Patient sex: M
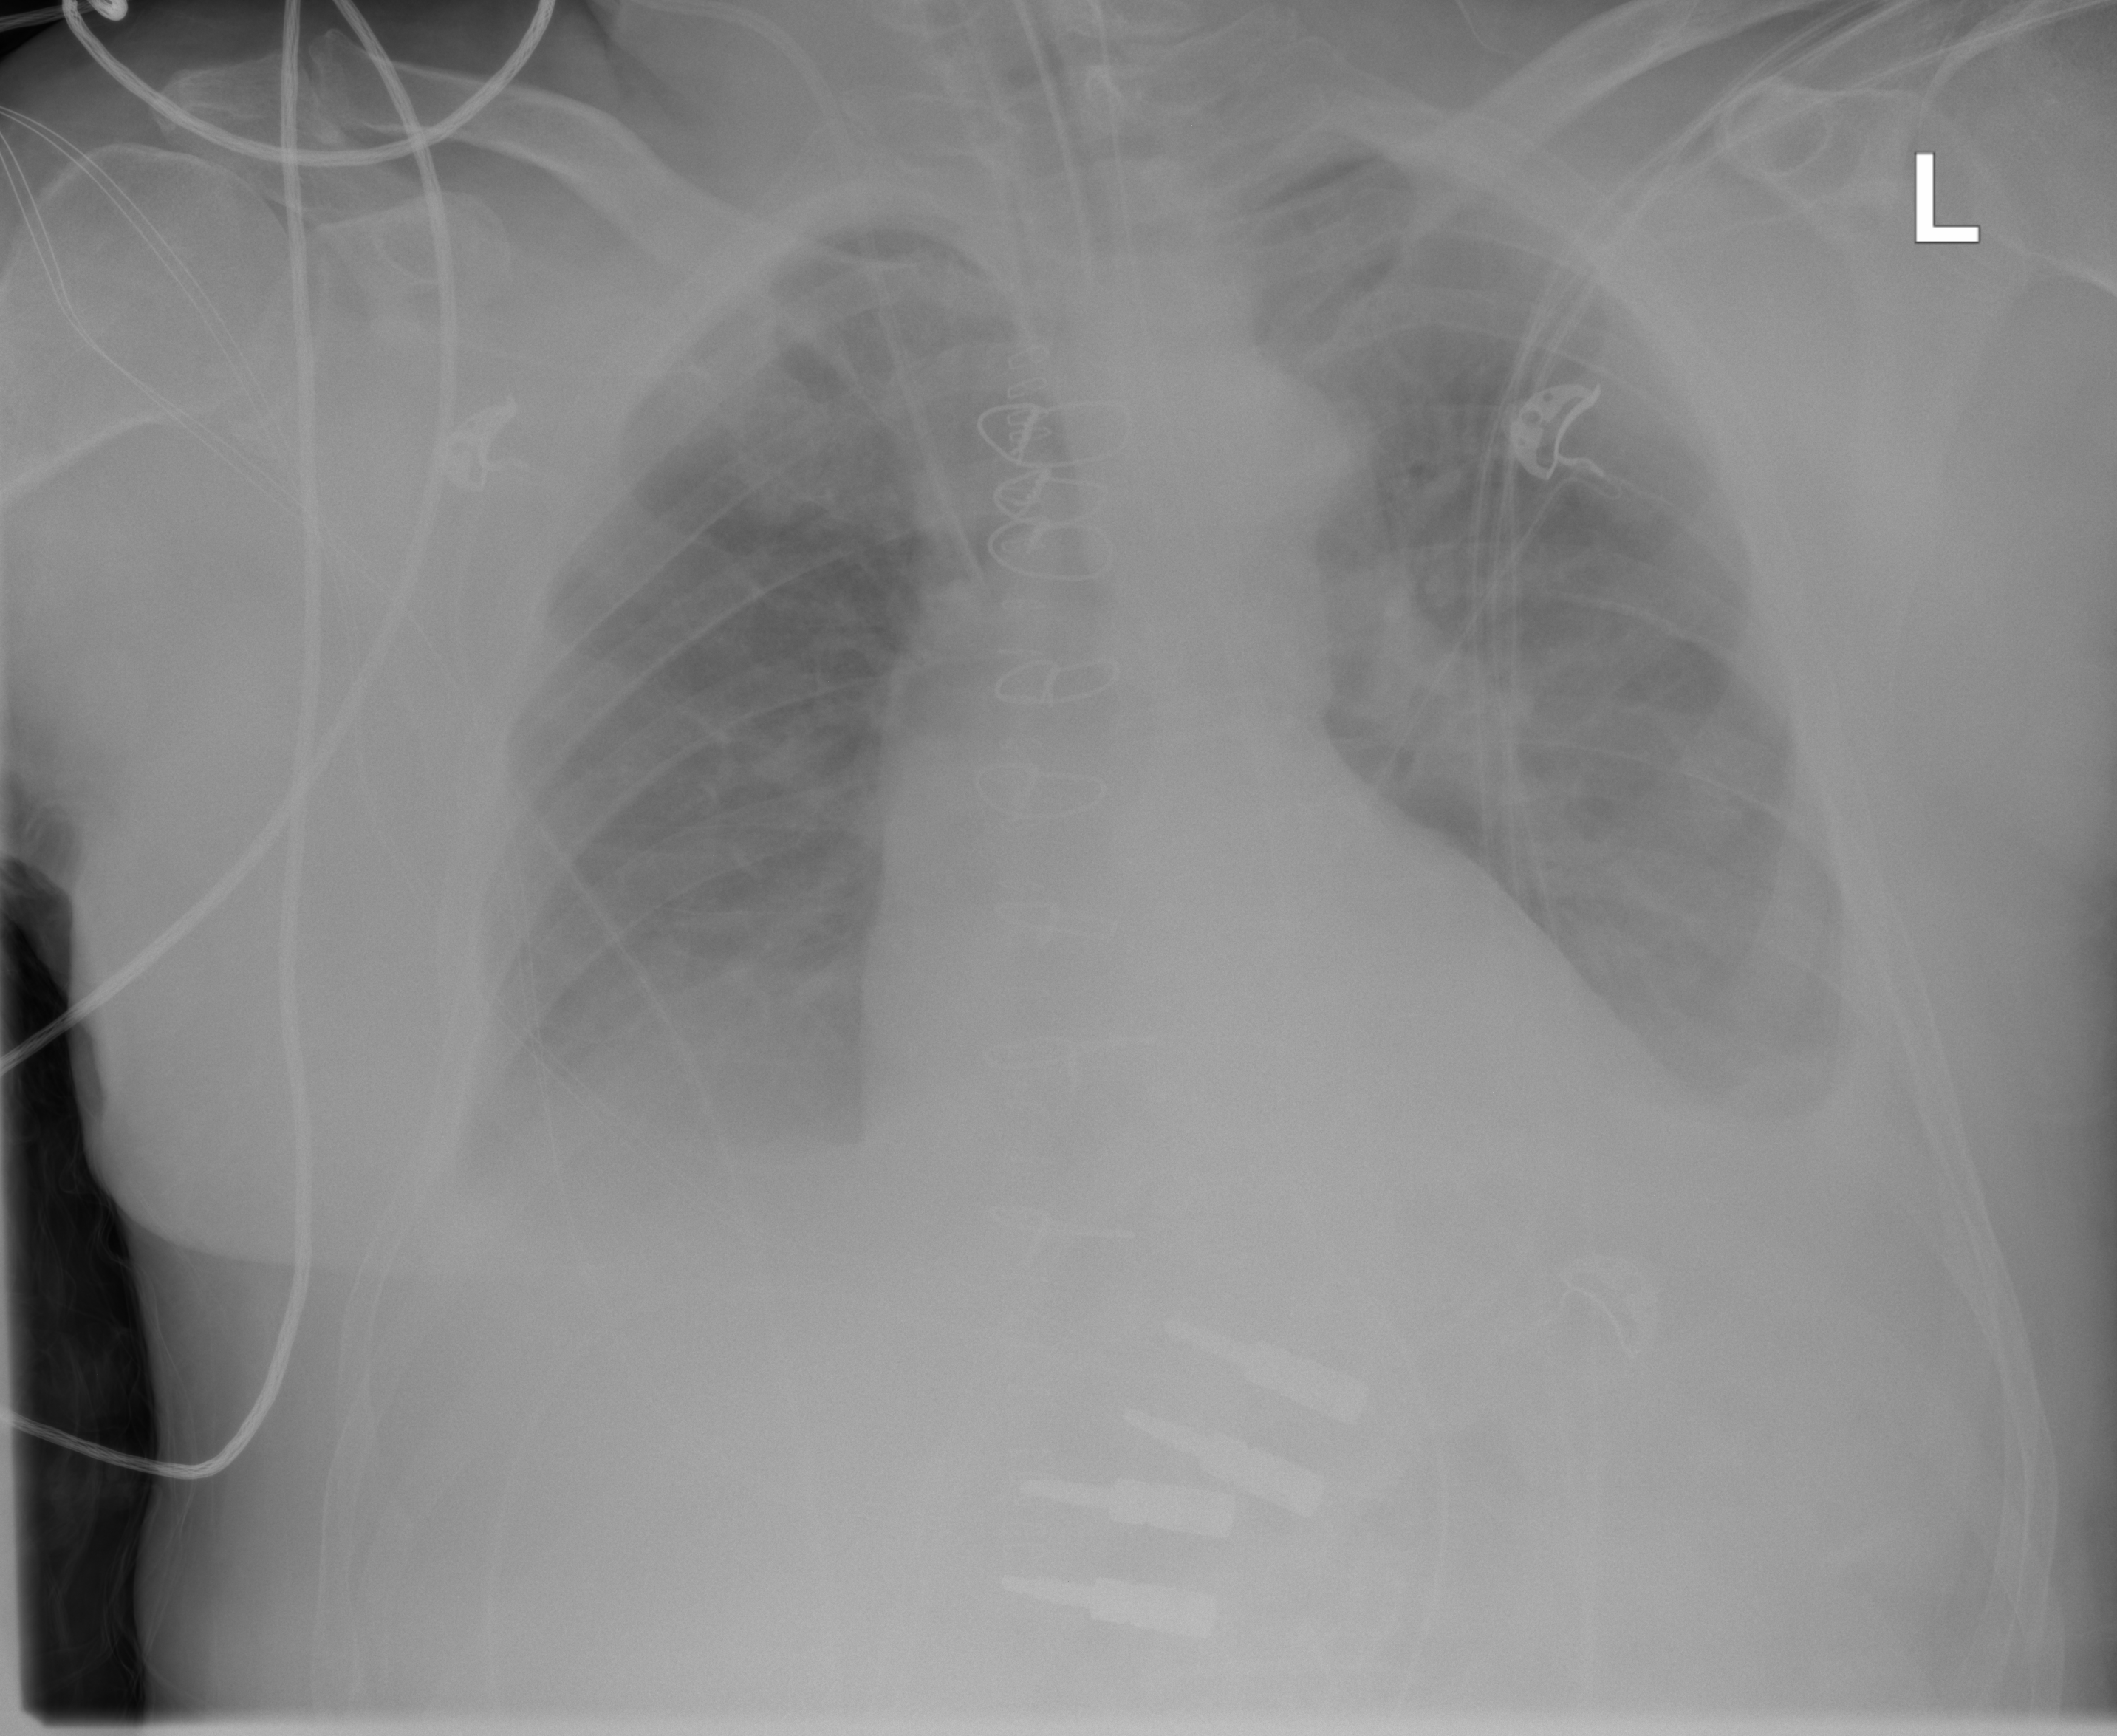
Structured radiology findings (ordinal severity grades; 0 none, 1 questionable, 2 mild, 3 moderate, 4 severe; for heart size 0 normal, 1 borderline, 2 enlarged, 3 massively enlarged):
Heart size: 0
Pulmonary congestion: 2
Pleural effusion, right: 2
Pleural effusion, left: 2
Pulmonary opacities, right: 0
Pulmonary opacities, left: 2
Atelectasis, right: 2
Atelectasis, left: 3